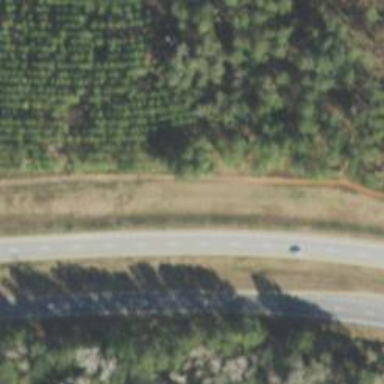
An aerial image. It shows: Trunk highway with expressway features.